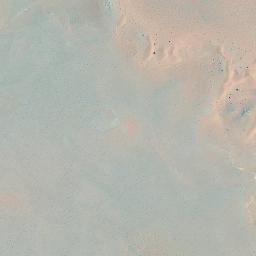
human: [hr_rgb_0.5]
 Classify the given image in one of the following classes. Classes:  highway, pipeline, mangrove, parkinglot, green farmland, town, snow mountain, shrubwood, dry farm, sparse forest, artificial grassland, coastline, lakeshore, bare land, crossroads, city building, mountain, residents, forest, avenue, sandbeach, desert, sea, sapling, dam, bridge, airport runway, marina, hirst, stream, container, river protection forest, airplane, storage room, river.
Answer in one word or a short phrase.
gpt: desert